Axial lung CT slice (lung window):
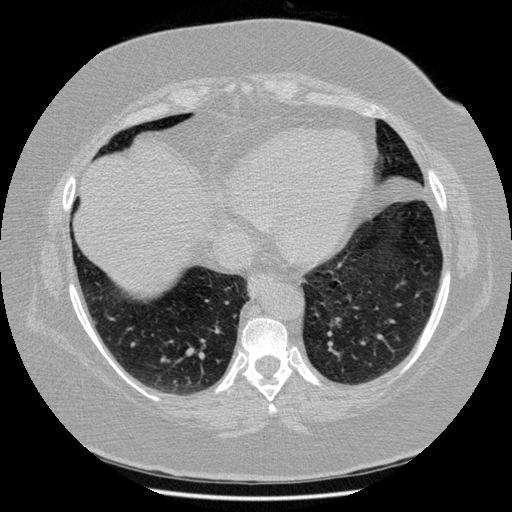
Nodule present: yes
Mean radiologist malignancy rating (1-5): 3